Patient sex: M
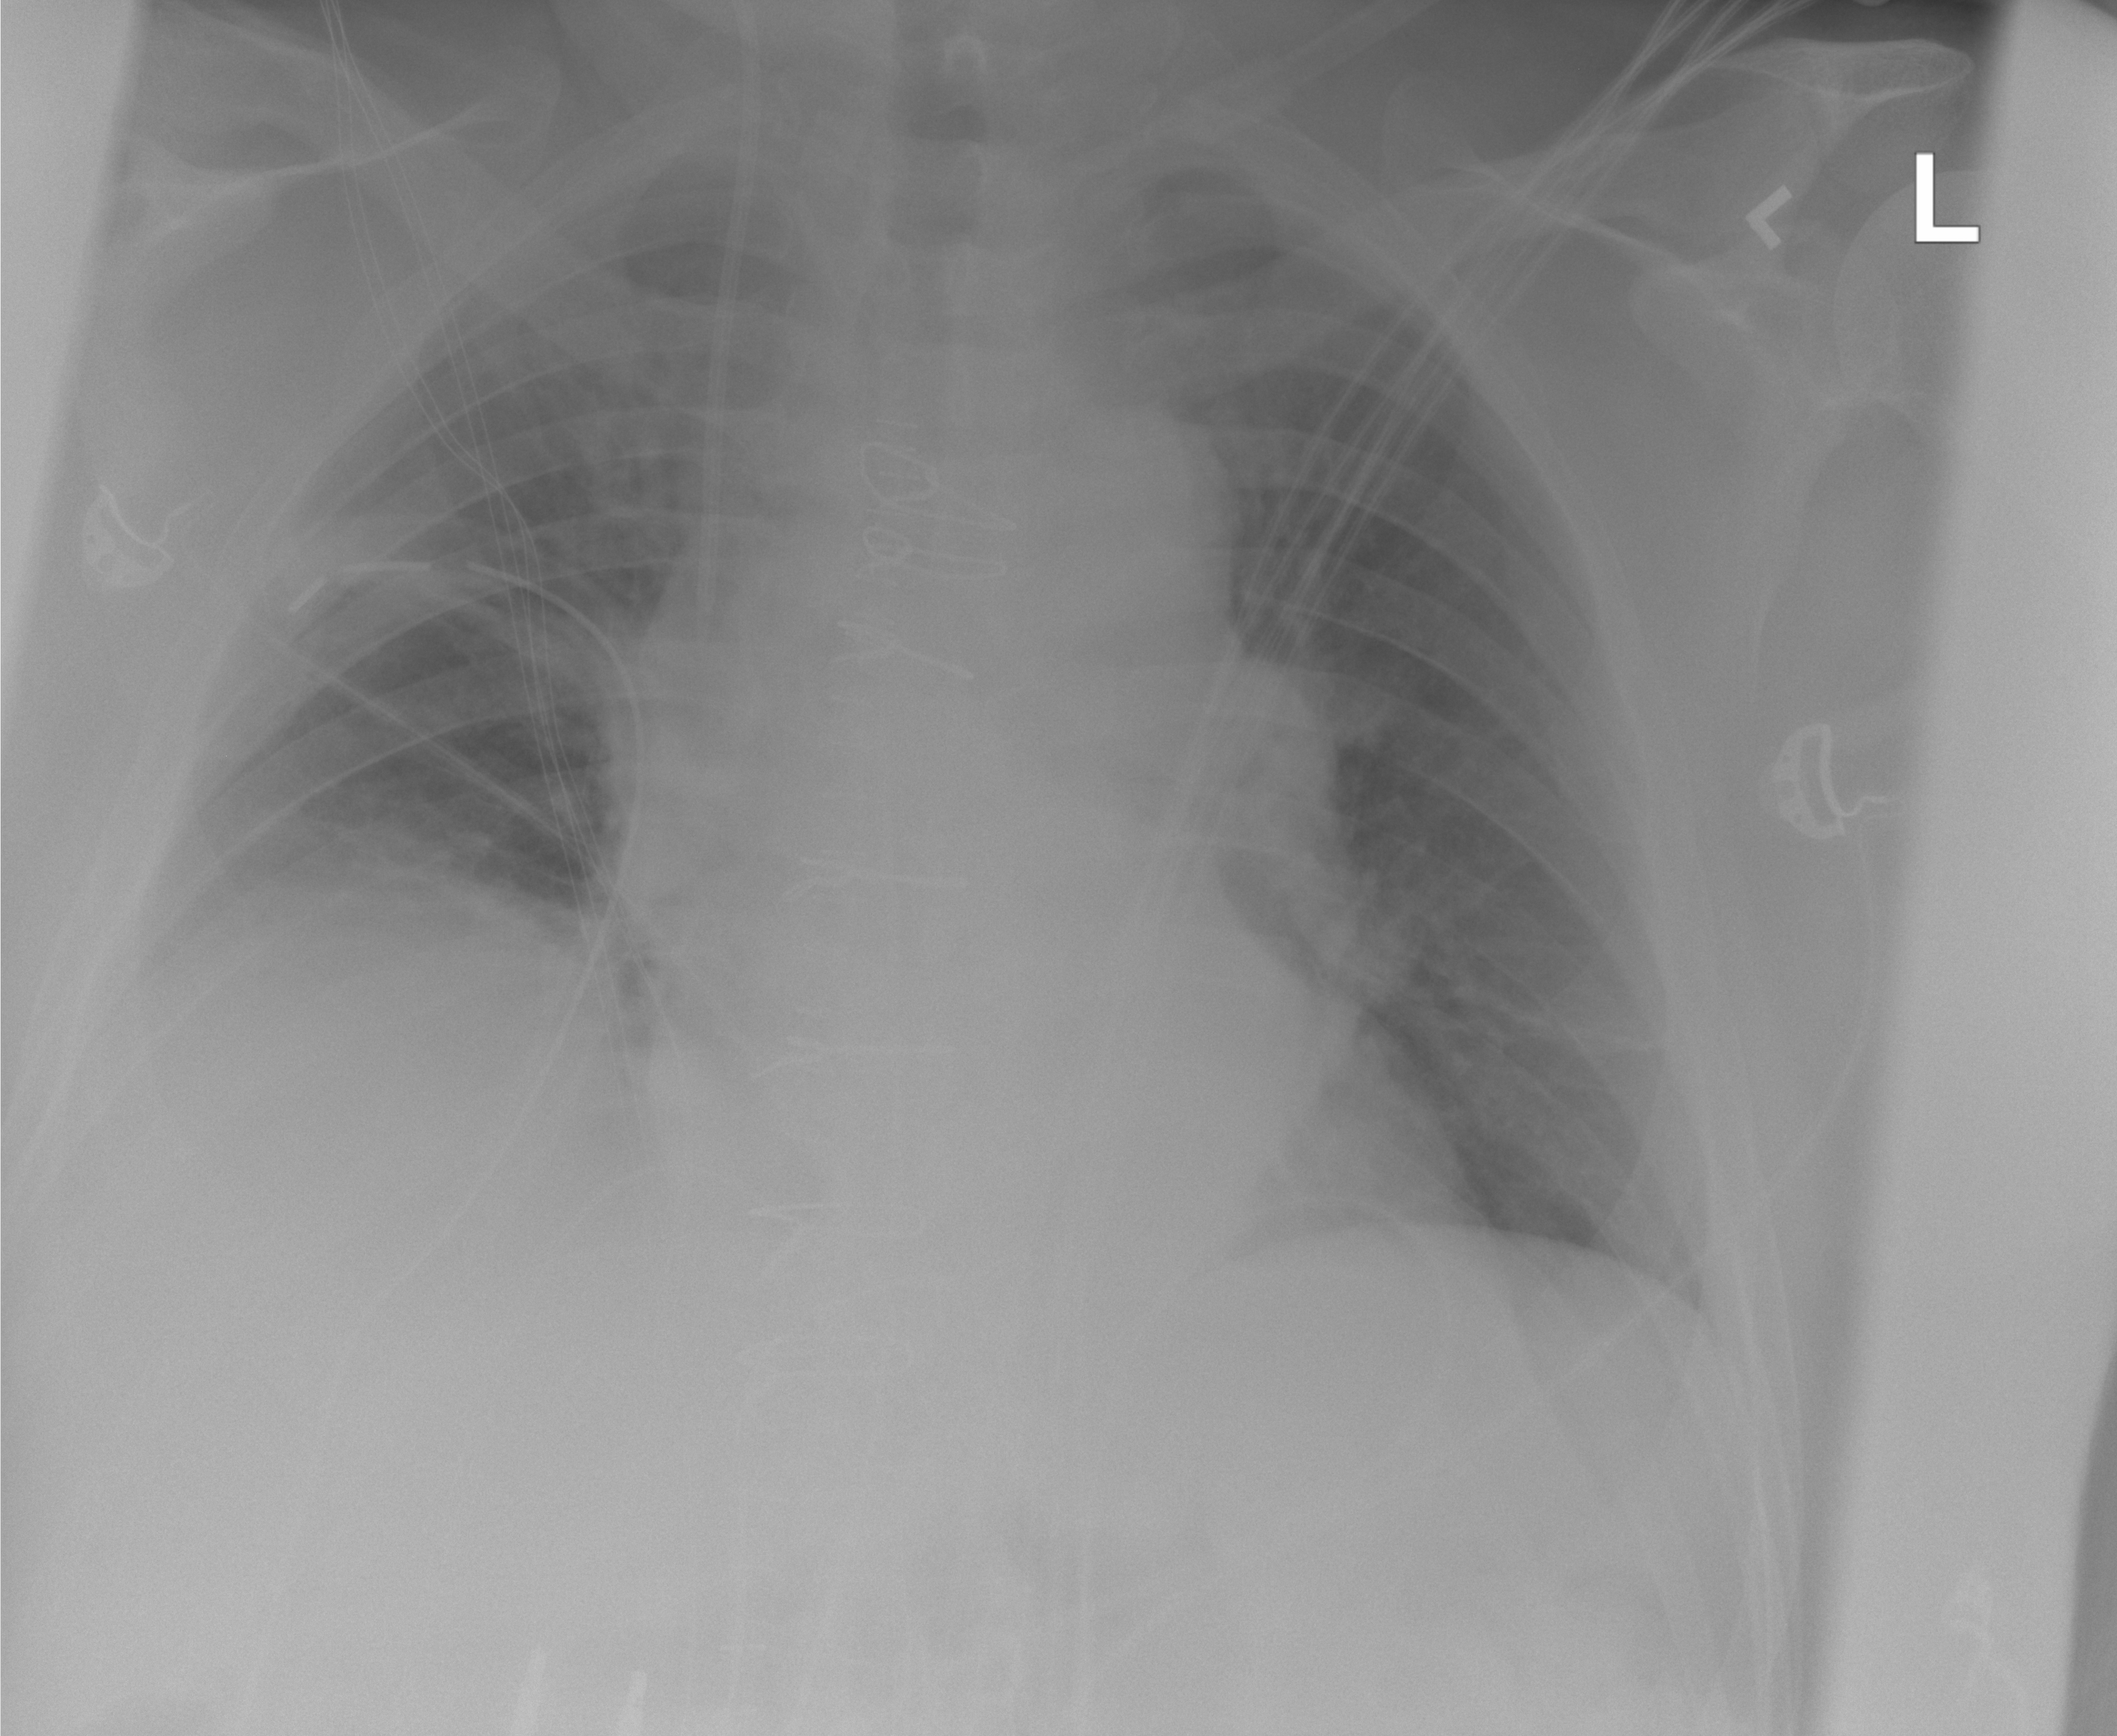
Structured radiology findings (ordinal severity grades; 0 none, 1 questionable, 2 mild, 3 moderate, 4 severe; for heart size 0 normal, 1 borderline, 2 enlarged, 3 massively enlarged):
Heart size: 1
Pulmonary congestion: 0
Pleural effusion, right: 0
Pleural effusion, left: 0
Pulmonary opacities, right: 0
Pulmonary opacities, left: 0
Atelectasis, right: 2
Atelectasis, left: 0